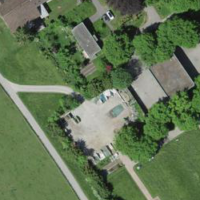
EUNIS habitat code: 53
Species observed at this site:
Vanessa cardui
Lamium maculatum